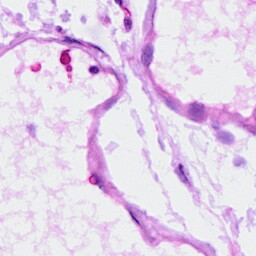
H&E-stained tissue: Ovarian